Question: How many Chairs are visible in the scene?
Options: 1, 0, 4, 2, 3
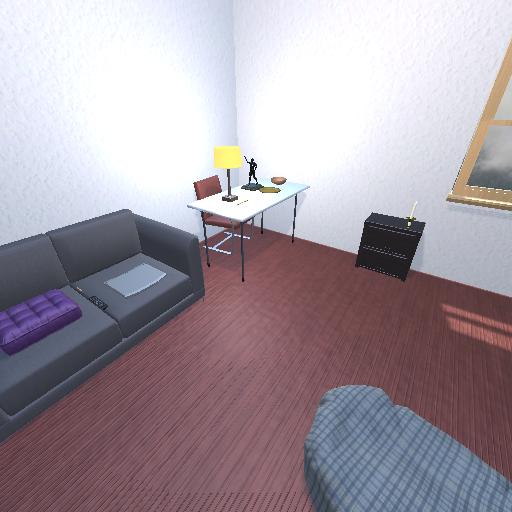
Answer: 1